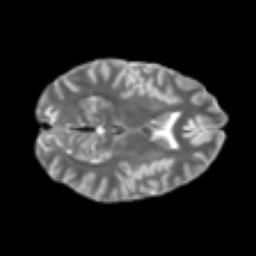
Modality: T2w
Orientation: axial
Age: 24
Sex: male
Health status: healthy
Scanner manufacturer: philips
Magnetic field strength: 3 T
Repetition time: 10.623 s
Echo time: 0.07044 s